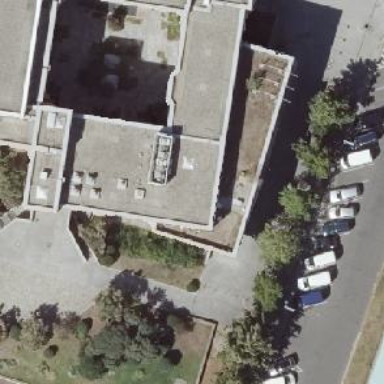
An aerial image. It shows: Building with flat grey roof made of tar paper. The building itself is orange in color.